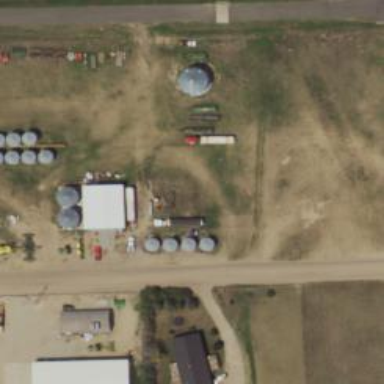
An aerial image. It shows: Silo.